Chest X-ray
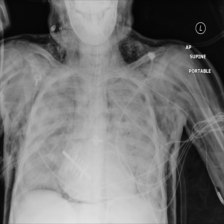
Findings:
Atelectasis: negative
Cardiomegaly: negative
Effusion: negative
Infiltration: negative
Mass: negative
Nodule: negative
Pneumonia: negative
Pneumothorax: negative
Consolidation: negative
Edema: negative
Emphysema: negative
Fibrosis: negative
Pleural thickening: negative
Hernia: negative